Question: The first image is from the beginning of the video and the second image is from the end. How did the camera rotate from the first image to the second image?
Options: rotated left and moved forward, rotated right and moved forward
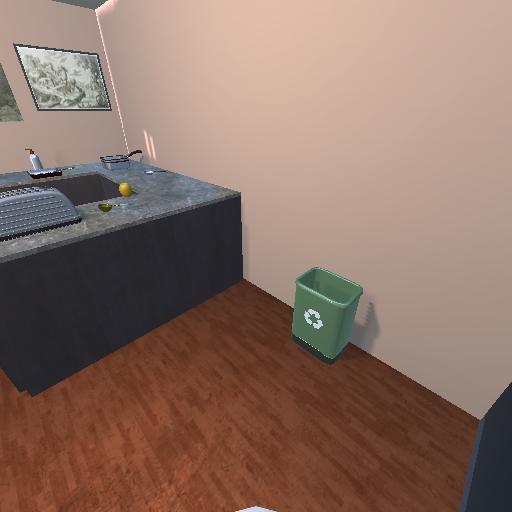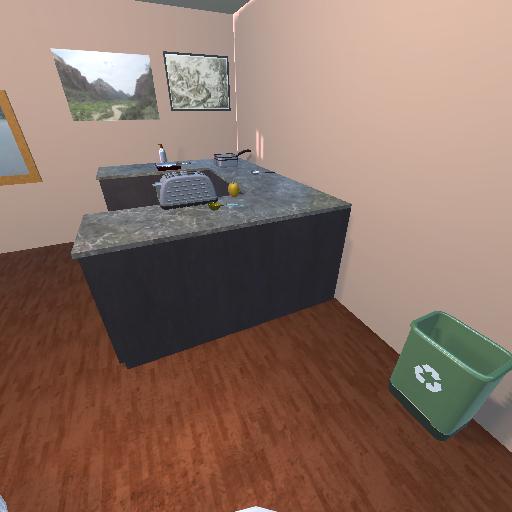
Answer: rotated left and moved forward